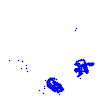
Particle: kaon